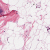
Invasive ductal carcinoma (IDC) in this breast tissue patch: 0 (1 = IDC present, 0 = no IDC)